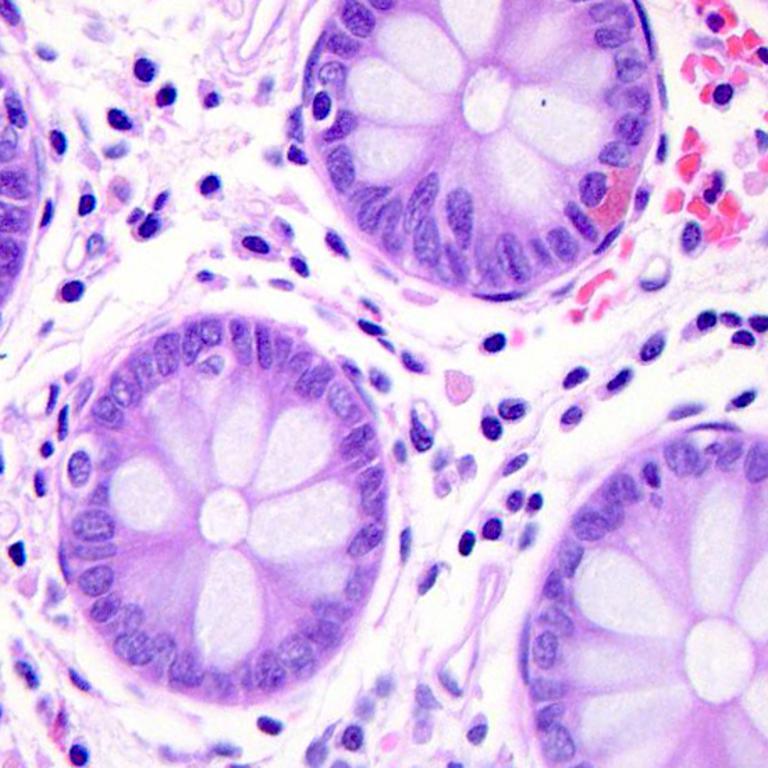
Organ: colon
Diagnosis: benign